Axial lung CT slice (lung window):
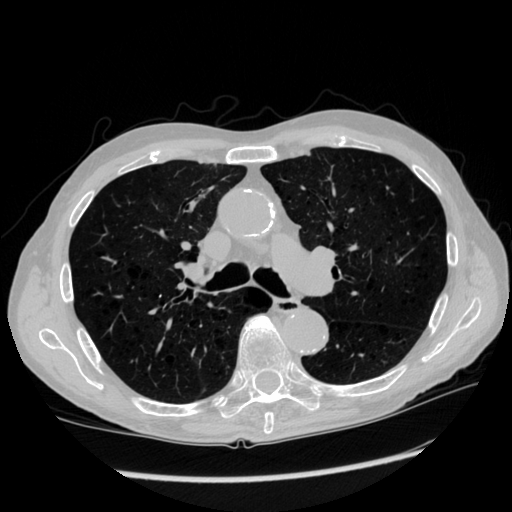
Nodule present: no